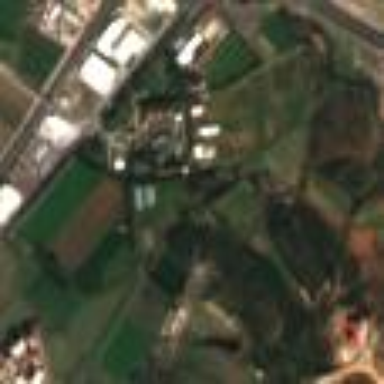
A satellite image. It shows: Research institute located in garden area.